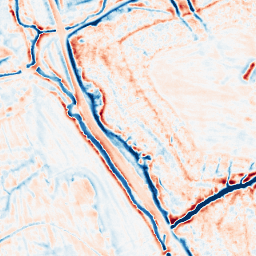
Category: edge_preserving
Decomposition family: bilateral
Decomposition parameters: d: 15
sigma_color: 150
sigma_space: 150
Upsampling method: bilinear
Upsampling parameters: scale: 8
Upsampling scale: 8